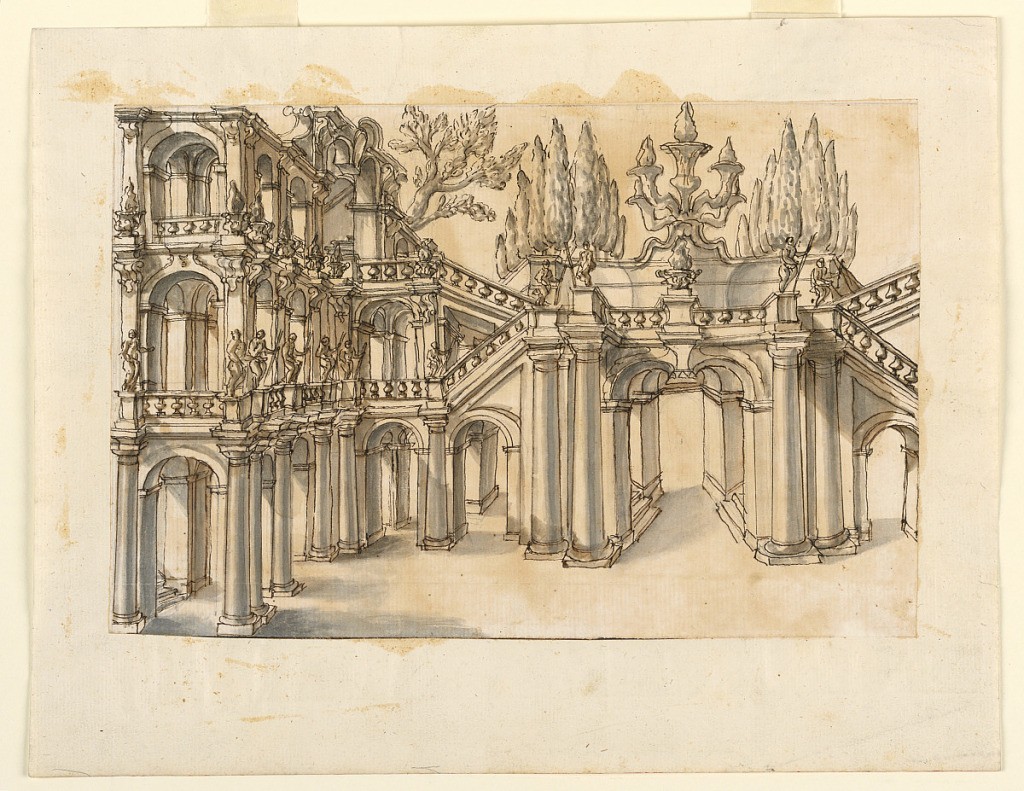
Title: Stage Design: Staircase in Park
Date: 1650–1700
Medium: Pen and bistre, brush and sepia wash on paper
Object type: Drawing
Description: Horizontal rectangle showing a tiered building decorated with sculptures and balustrades. Grand staircases connect the levels. The tops of tall trees can be seen in the background.